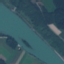
Land use / land cover: River